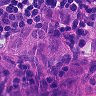
Metastatic tissue present: yes